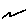
Label: zigzag